A time-domain waveform of one vibration snapshot from a rolling-element bearing is shown. Classify the bearing condition as one of: normal, inner_race, outer_race, ball.
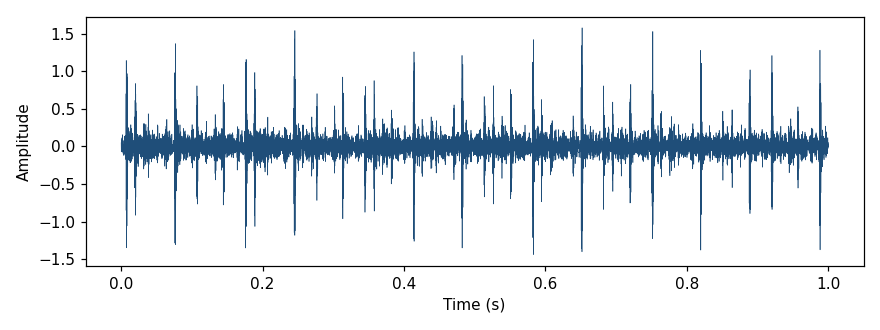
Answer: inner_race